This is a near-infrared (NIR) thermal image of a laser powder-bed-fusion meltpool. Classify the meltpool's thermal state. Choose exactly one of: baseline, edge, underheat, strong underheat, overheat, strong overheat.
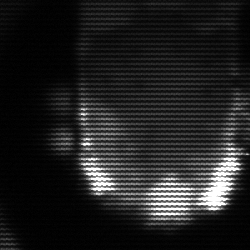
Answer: baseline